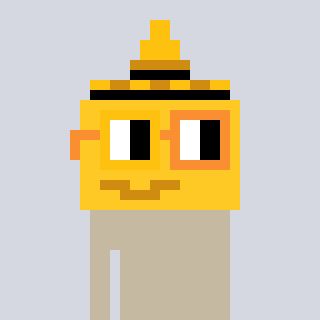
a pixel art character with square yellow and orange glasses, a mustard-shaped head and a bege-colored body on a cool background